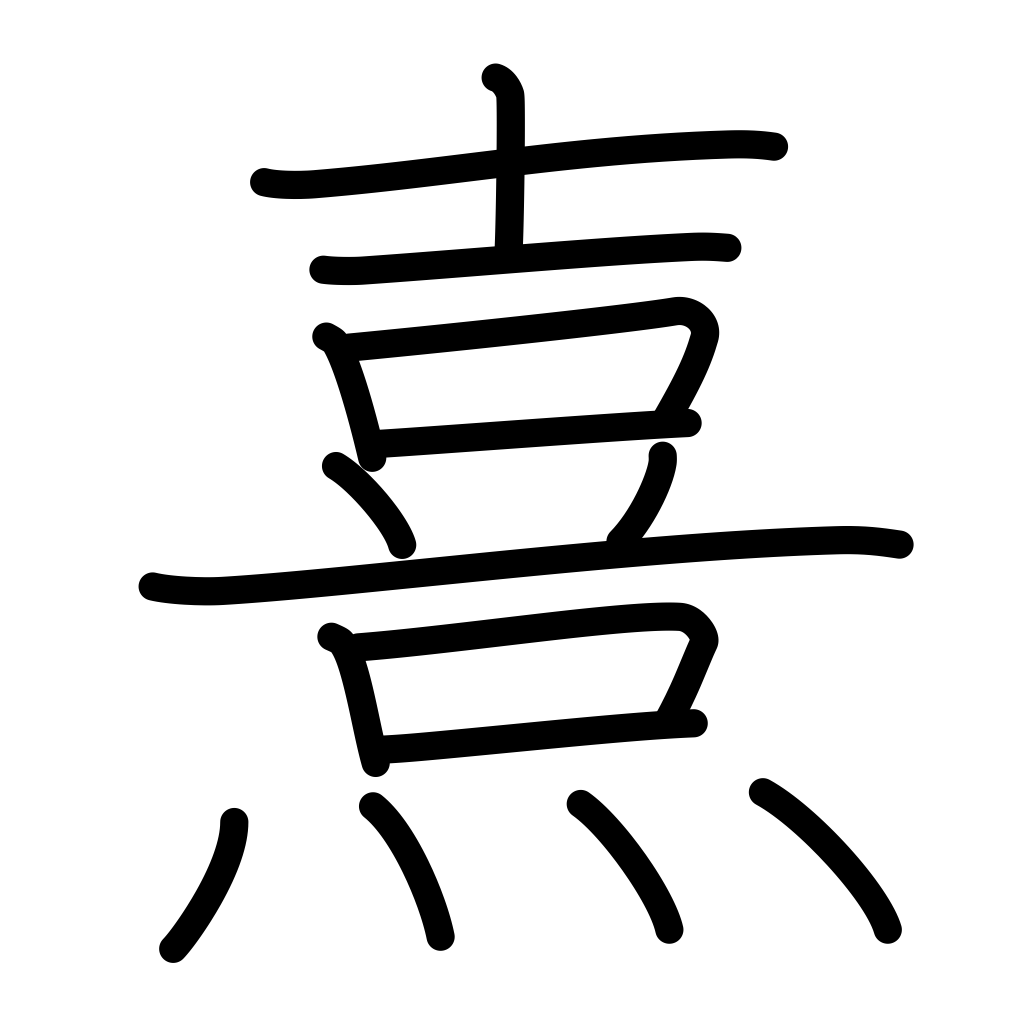
Meaning: burn, faint light